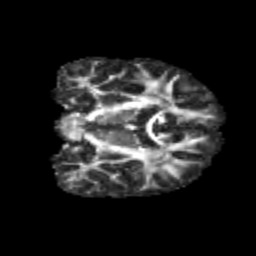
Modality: FA
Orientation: coronal
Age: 11
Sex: male
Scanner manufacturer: siemens
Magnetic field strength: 3 T
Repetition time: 3.8 s
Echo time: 0.07 s